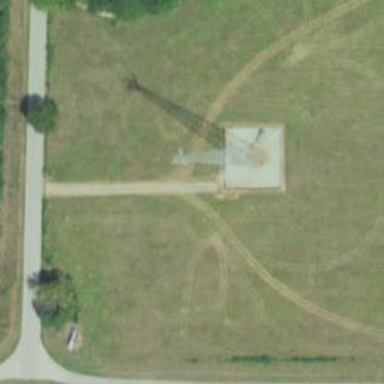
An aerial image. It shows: Man-made mast used for communication purposes.